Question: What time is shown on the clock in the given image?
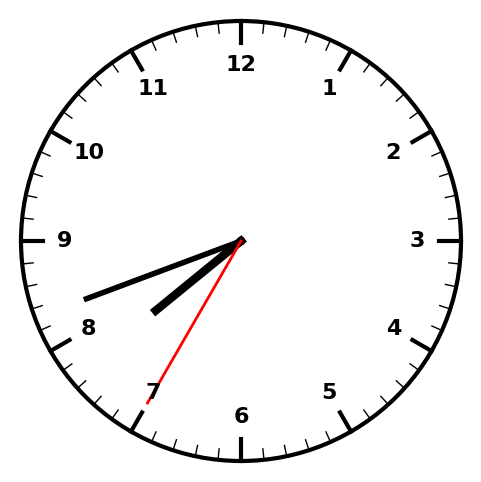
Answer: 07:41:35